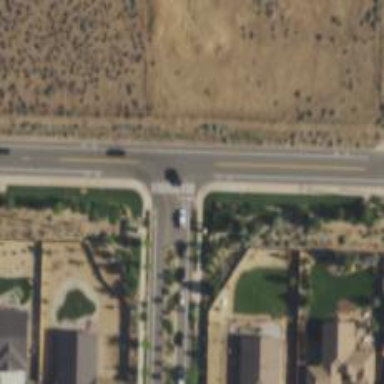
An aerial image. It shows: Secondary road with asphalt surface and separate sidewalk.